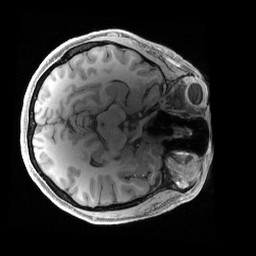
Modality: T1w
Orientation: axial
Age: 26
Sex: female
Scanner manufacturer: siemens
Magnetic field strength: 3 T
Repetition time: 2.4 s
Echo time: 0.00241 s